Question: Items listView are overlapped after delete items. Why? For example before and after delete first item:

I am deleting elements using method:
'''
public void updateData(List<ParseObject> data) {
mGroupList.clear();
mGroupList.addAll(data);
notifyDataSetChanged();
}
'''
listView:
'''
<ListView
android:id="@android:id/list"
android:layout_width="match_parent"
android:layout_height="match_parent"
android:divider="@null"/>
'''
getView in adapter:
'''
@Override
public View getView(int position, View convertView, ViewGroup parent) {
ViewHolder viewHolder;
if (convertView == null) {
viewHolder = new ViewHolder();
convertView = mLayoutInflater.inflate(R.layout.card_item, parent, false);
viewHolder.mCardViewNative = (CardViewNative) convertView.findViewById(R.id.card_view);
convertView.setTag(viewHolder);
} else {
viewHolder = (ViewHolder) convertView.getTag();
}
//code
viewHolder.mCardViewNative.setCard(card);
return convertView;
}
'''
card_item.xml:
'''
<it.gmariotti.cardslib.library.view.CardViewNative
android:background="@drawable/header_dark"
android:id="@+id/card_view"
xmlns:android="http://schemas.android.com/apk/res/android"
android:layout_width="match_parent"
android:layout_height="wrap_content"/>
'''
If don't use ViewHolder and inflate view everytime, there is no overlap. But inflate view everytime is not good.
'''
@Override
public View getView(int position, View convertView, ViewGroup parent) {
convertView = mLayoutInflater.inflate(R.layout.card_item, parent, false);
CardViewNative cardViewNative = (CardViewNative) convertView.findViewById(R.id.card_view);
//code
cardViewNative.setCard(card);
return convertView;
}
'''
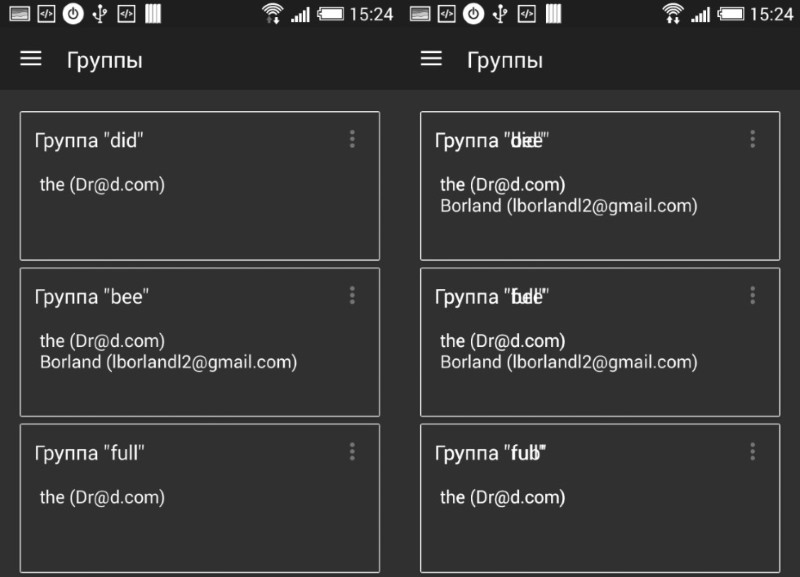
Answer: Try
'''
convertView = mLayoutInflater.inflate(R.layout.card_item, null);
'''
Instead of
'''
convertView = mLayoutInflater.inflate(R.layout.card_item, parent, false);
'''
It works for me, using ViewHolder as static class